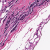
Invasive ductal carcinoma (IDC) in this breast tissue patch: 0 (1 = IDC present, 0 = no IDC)